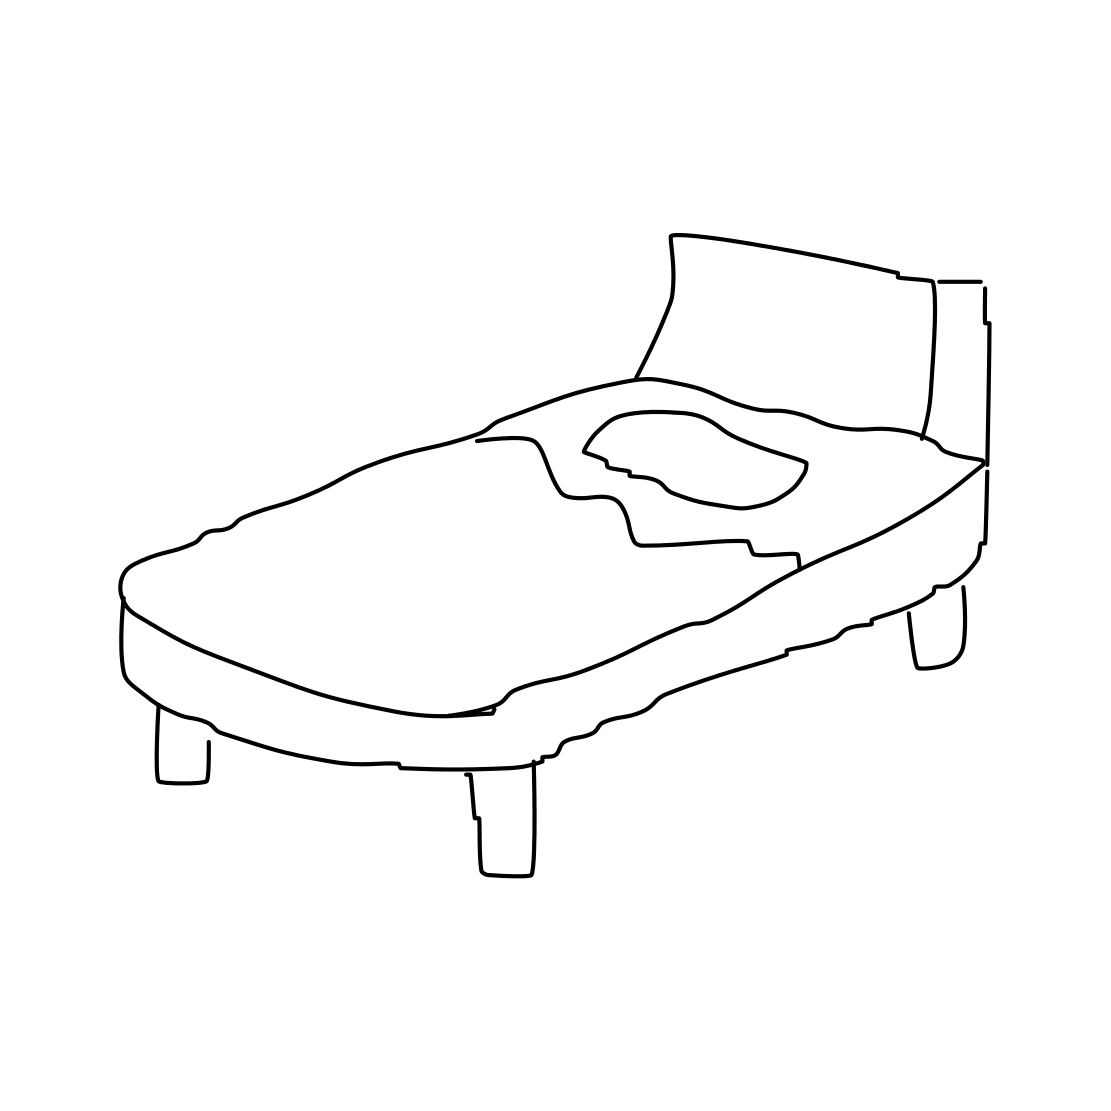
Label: bed